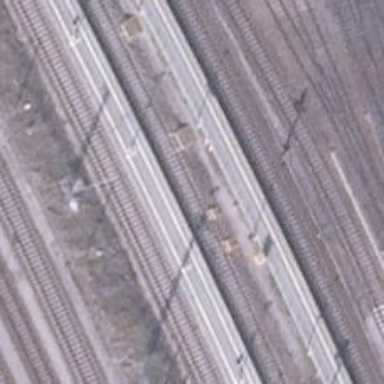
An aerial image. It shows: Stop position for public transport at railway stop.